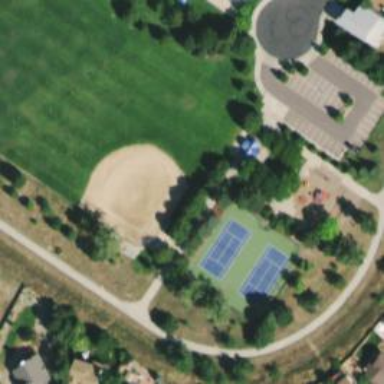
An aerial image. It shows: Tennis court on pitch designated for leisure land.